Question: I'm trying to link to the sencha touch library from a FDT Haxe project. According to:
<URL>
All you have to do is run from a command line:
haxelib install senchatouch
It installs sencha touch here : /usr/lib/haxe/lib/senchatouch/1,10
but my project doesn't know where to find it. How can I link my project to it? I also tried simply copying the entire senchatouch install into my project, but its very cumbersome of course and I get multiple compile errors. What is the correct way to do this? Thanks so much in advance.....
Here is a screen shot of the compiler errors:

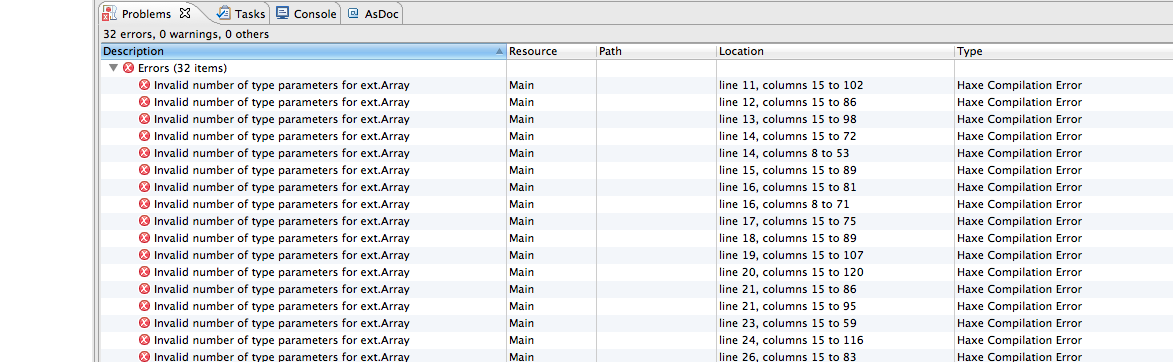
Answer: You'll need to either:
1. Remap your $PATH variable of Haxe SDK to where FDT keeps the Haxe SDK.
2. Point FDT to the Haxe SDK with which you've installed the Haxelib into.
You'll also have to add the -lib argument to compile.hxml
## Remap $PATH
Remap is beyond the scope of this question but you get the idea.
# Using FDT's GUI
If using FDT's GUI, then go to Preferences>Haxe>Haxe SDK and point FDT to the Haxe SDK which you've installed Haxelib into.